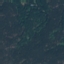
Land use / land cover class: Forest